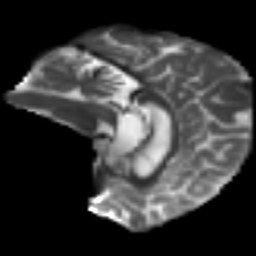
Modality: T2w
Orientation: sagittal
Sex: male
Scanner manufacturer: ge
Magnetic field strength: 3 T
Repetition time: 7 s
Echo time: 0.08 s